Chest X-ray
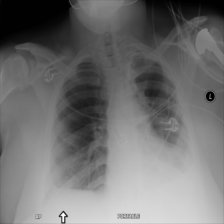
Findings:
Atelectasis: negative
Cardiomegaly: negative
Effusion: negative
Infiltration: negative
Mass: negative
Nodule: negative
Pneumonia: negative
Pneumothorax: negative
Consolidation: negative
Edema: negative
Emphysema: negative
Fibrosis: negative
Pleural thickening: negative
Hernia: negative